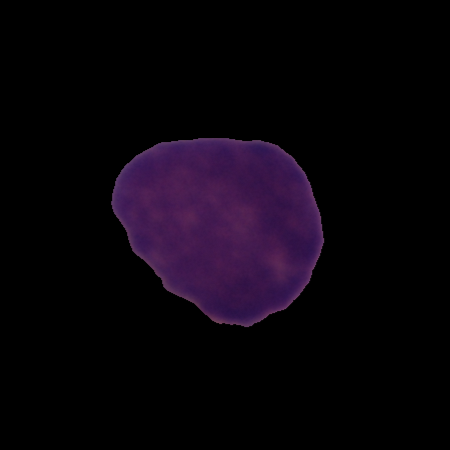
Label: cancer